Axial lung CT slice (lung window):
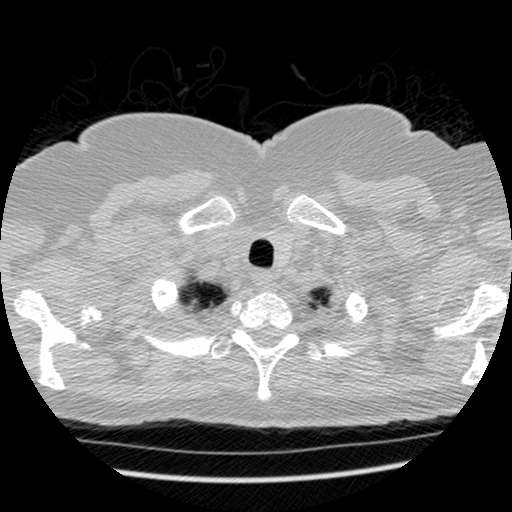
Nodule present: no